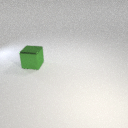
large green metal cube